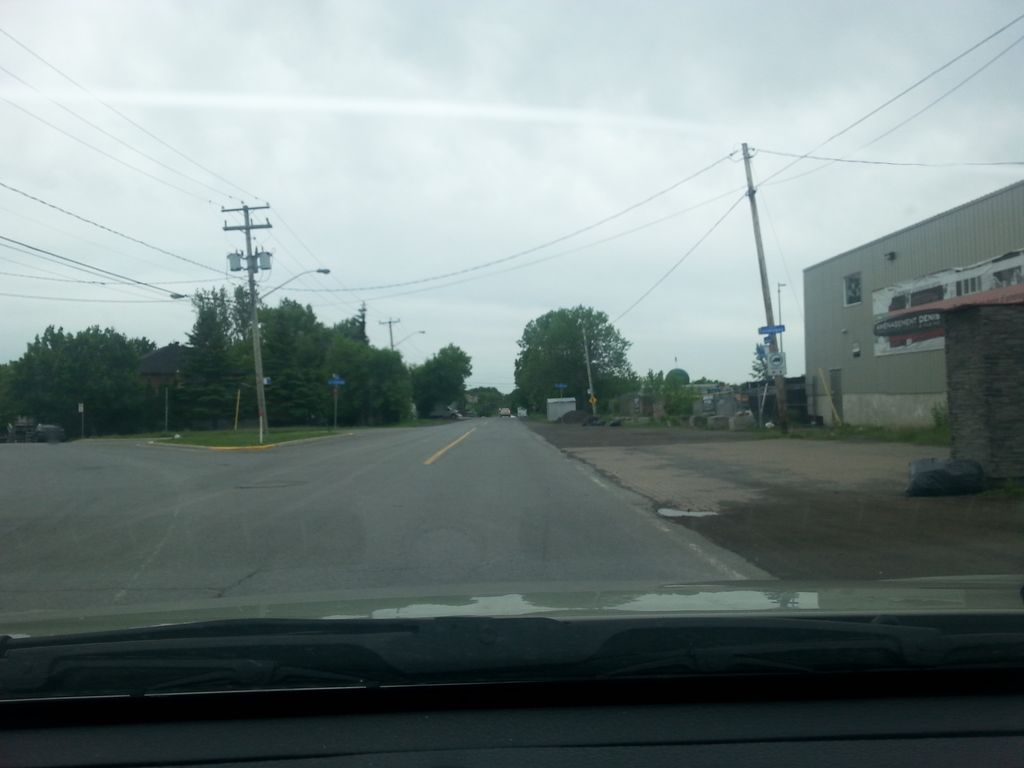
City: montreal